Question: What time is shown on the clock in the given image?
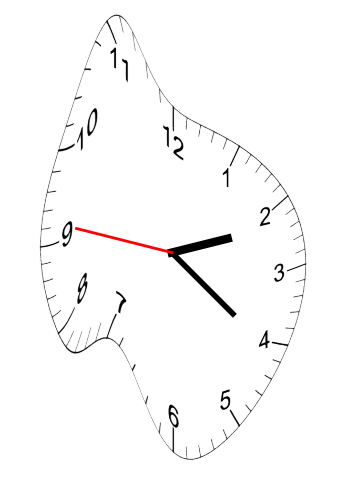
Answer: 02:20:46